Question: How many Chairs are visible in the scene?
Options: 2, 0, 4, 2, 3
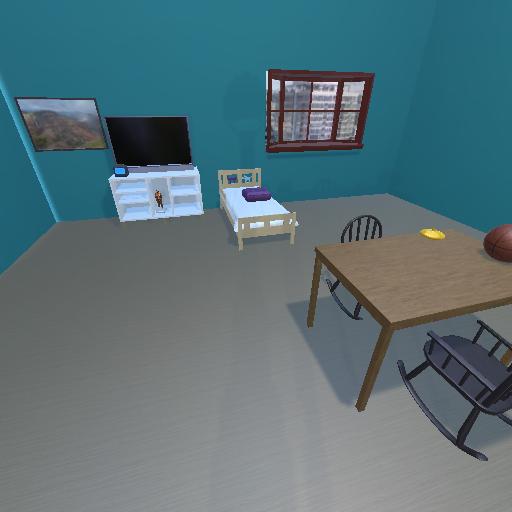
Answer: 2